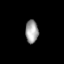
Tissue: lung
Cell type: Others
Senescence score: 0.176
Nuclear area (px): 290
Mean DAPI intensity: 159.283